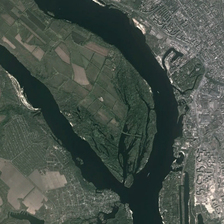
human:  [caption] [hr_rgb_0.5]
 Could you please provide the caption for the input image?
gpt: many pieces of farmlands and urban areas are near a river with branches .

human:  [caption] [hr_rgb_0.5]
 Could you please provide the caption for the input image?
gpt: many pieces of farmlands and urban areas are near a river with branches .

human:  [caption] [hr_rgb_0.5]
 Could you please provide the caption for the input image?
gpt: many pieces of farmlands and urban areas are near a river with branches .

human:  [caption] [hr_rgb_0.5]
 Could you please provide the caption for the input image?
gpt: many pieces of farmlands and urban areas are near a river with branches .

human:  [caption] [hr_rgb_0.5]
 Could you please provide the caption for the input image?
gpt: many pieces of farmlands and urban areas are near a river with branches .